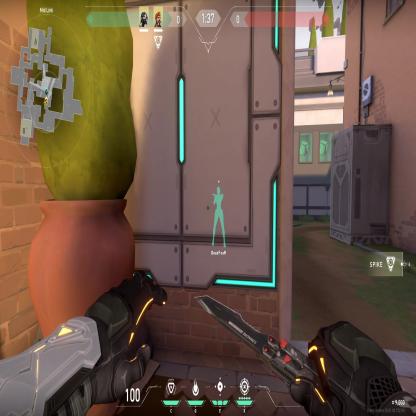
Label: teammate